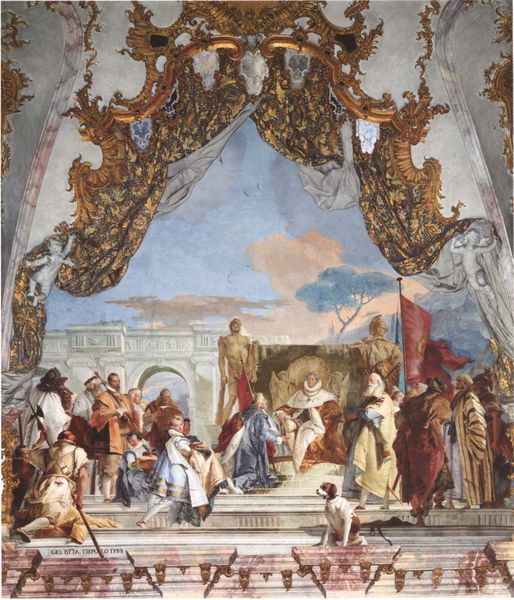
Titel: Kaisersaal
Künstler: Balthasar Neumann
Standort: Würzburg, Residenz (EU - D - B)
Schlagwörter: baum, blau, himmel, wolken, menschen, rot, rosa, bogen, fahne, flagge, berge, könig, stuck, stufen, tor, fresko